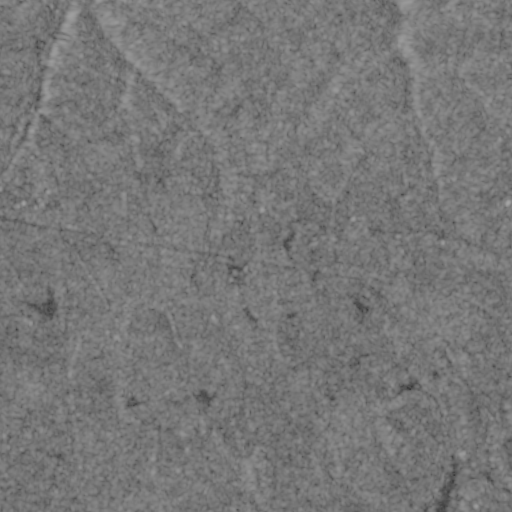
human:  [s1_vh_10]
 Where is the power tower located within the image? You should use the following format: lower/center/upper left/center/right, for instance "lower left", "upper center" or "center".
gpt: The power tower is located in the upper of the image.
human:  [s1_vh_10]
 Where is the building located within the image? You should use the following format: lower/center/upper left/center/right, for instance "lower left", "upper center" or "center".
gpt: The building is located in the center of the image.
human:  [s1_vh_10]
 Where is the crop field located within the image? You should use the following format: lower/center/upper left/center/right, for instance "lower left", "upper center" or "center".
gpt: There is no crop field in the image.

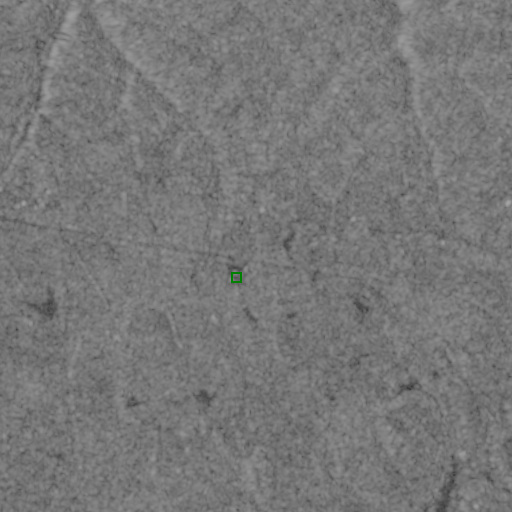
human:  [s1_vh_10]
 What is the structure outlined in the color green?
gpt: The structure outlined in green is a building.
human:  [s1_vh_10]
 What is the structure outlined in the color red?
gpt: There is no red outline.